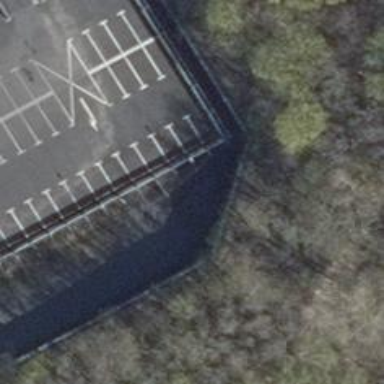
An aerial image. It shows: Entrance to multi-storey parking facility.